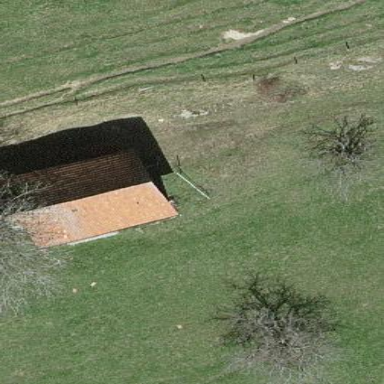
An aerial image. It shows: Shed building.